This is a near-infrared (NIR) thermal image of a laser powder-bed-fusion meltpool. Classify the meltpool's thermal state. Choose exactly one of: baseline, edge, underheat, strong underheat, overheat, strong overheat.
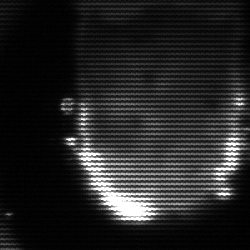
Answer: baseline